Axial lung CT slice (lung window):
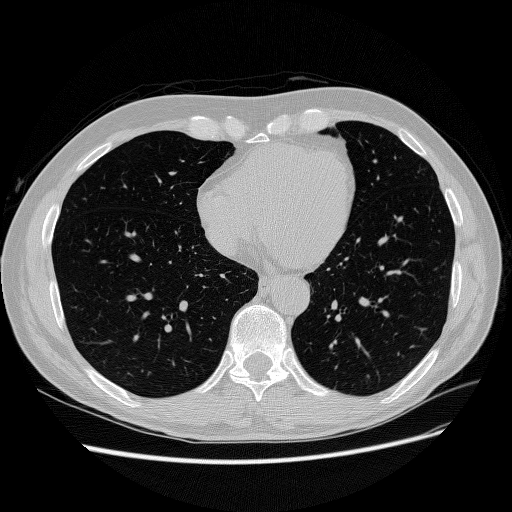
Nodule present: no